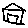
Label: house